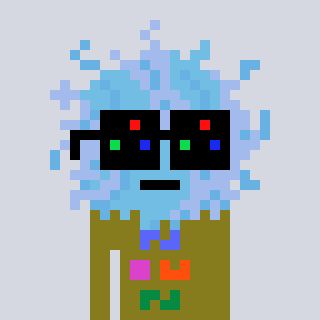
a pixel art character with square black sunglasses, a lint-shaped head and a gunk-colored body on a cool background